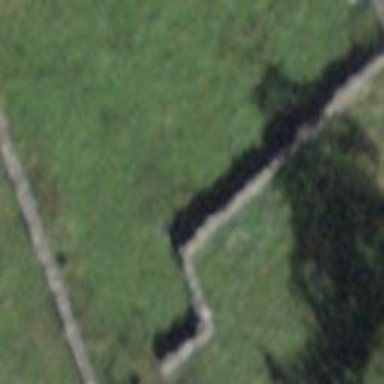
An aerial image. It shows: Wall is shown in the image.